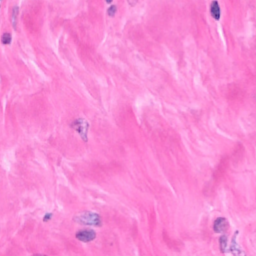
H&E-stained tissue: Breast